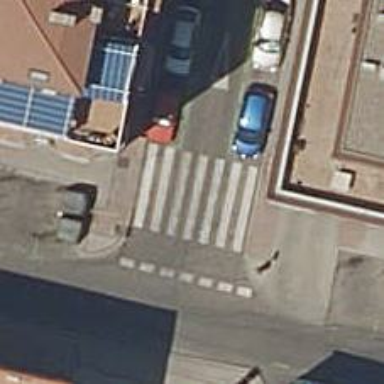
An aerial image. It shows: Zebra crossing on footway.